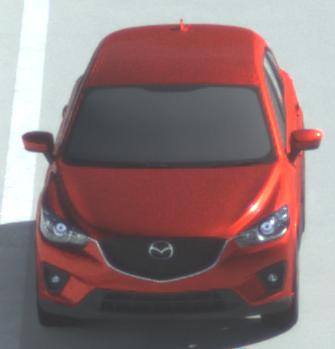
Make: Mazda
Model: CX-5 2.0 SKYACTIV-G 160
Detailed model: CX-5 (GH)
Model produced from: 2012/04
Model produced until: 2015/02
Doors: 5
Color: red
Road condition: dry road
Daytime: morning or afternoon
Contrast: high contrast